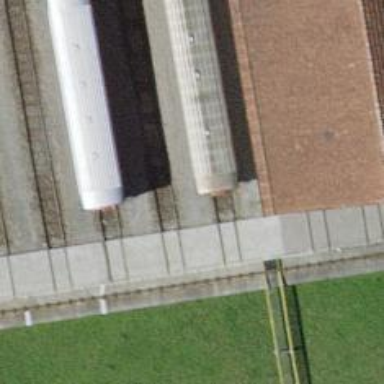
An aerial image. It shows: Narrow-gauge railway with one track passing through service yard.